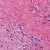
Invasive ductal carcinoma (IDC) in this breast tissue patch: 0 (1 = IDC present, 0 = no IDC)